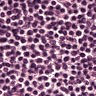
Metastatic tissue present: no